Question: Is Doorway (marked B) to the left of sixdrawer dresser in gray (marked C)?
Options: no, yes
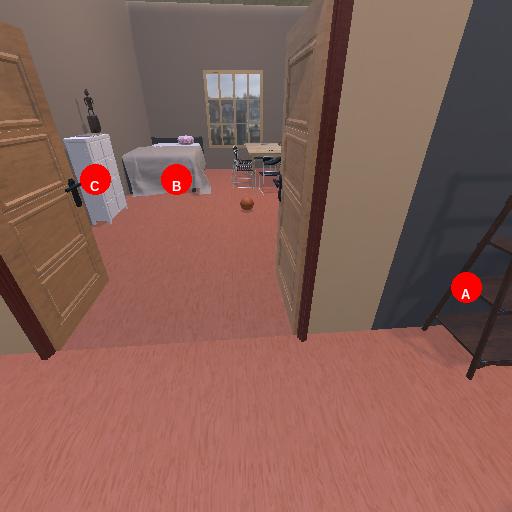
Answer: no